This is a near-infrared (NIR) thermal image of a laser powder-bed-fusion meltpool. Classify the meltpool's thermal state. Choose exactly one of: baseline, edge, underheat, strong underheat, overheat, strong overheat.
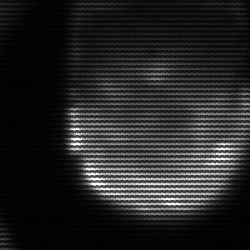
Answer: edge